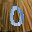
Label: 0